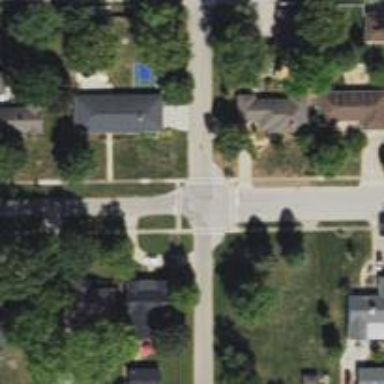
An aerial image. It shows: Residential road.